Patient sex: F
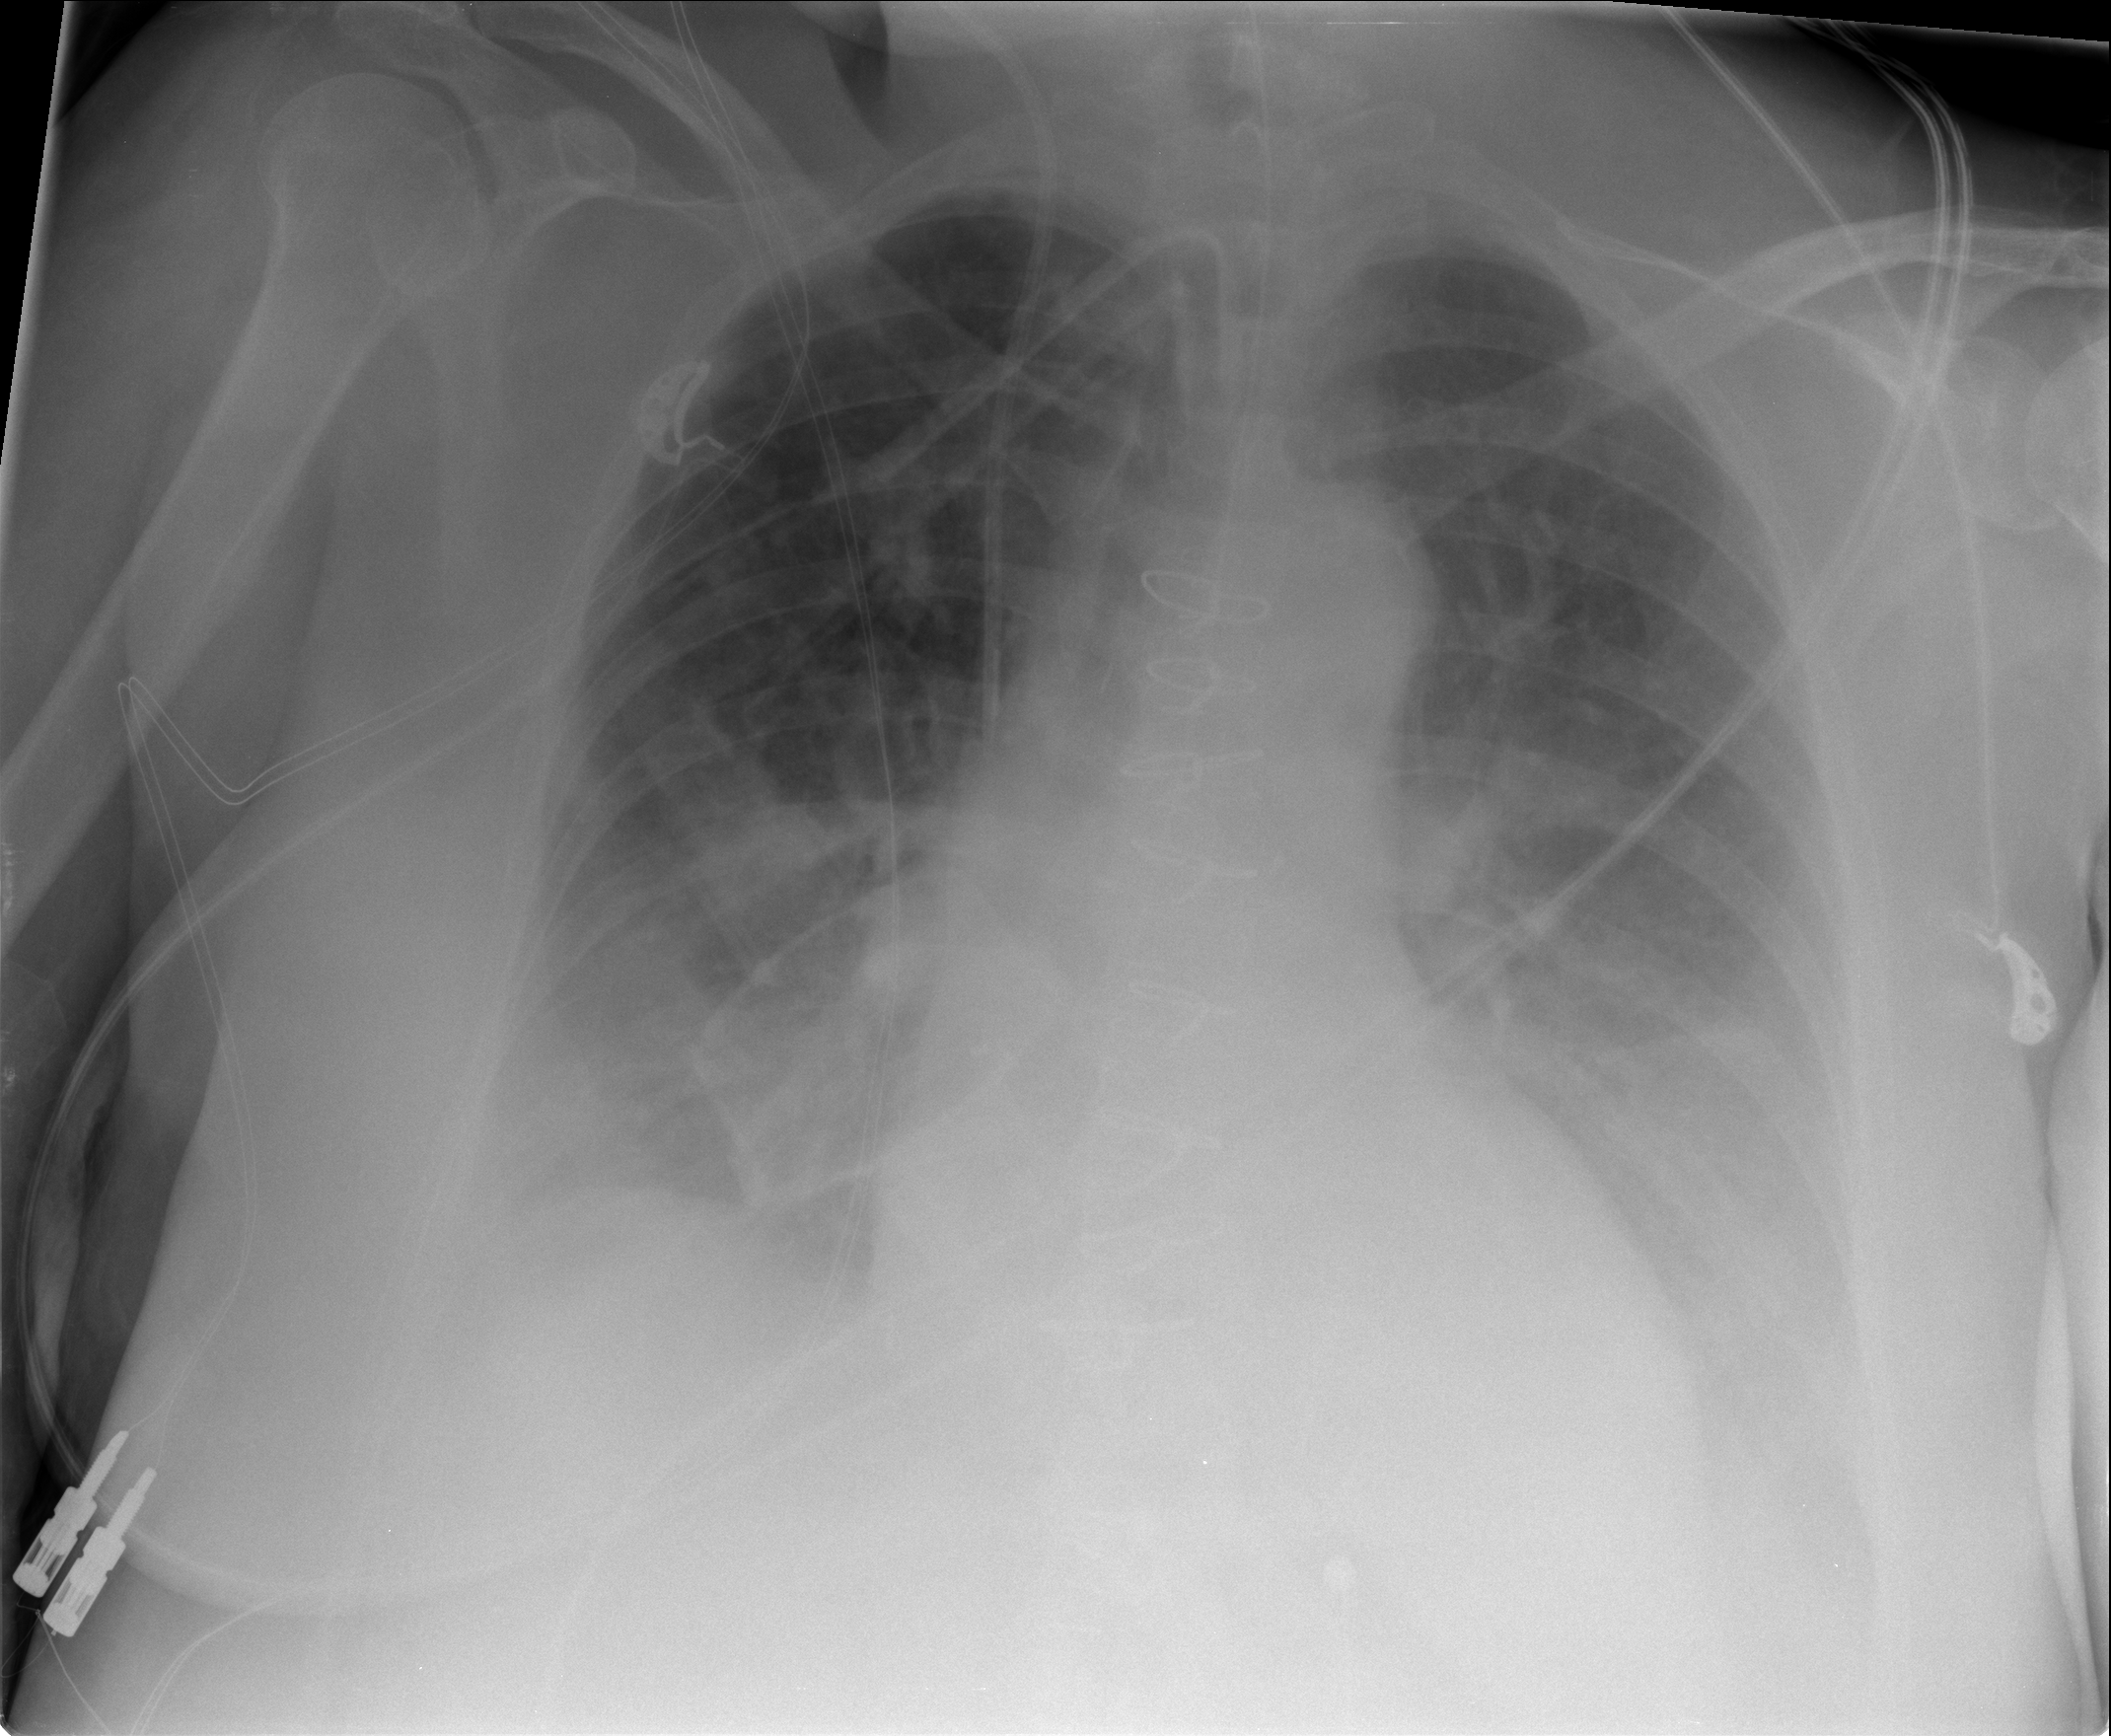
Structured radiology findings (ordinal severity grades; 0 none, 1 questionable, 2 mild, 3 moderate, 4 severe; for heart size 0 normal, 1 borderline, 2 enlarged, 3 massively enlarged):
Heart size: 2
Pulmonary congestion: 0
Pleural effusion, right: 2
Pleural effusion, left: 2
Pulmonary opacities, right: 0
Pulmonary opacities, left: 0
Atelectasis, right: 2
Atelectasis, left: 2